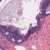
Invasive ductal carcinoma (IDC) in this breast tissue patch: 0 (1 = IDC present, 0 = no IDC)